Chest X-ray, PA view. Patient: 29 years old, sex F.
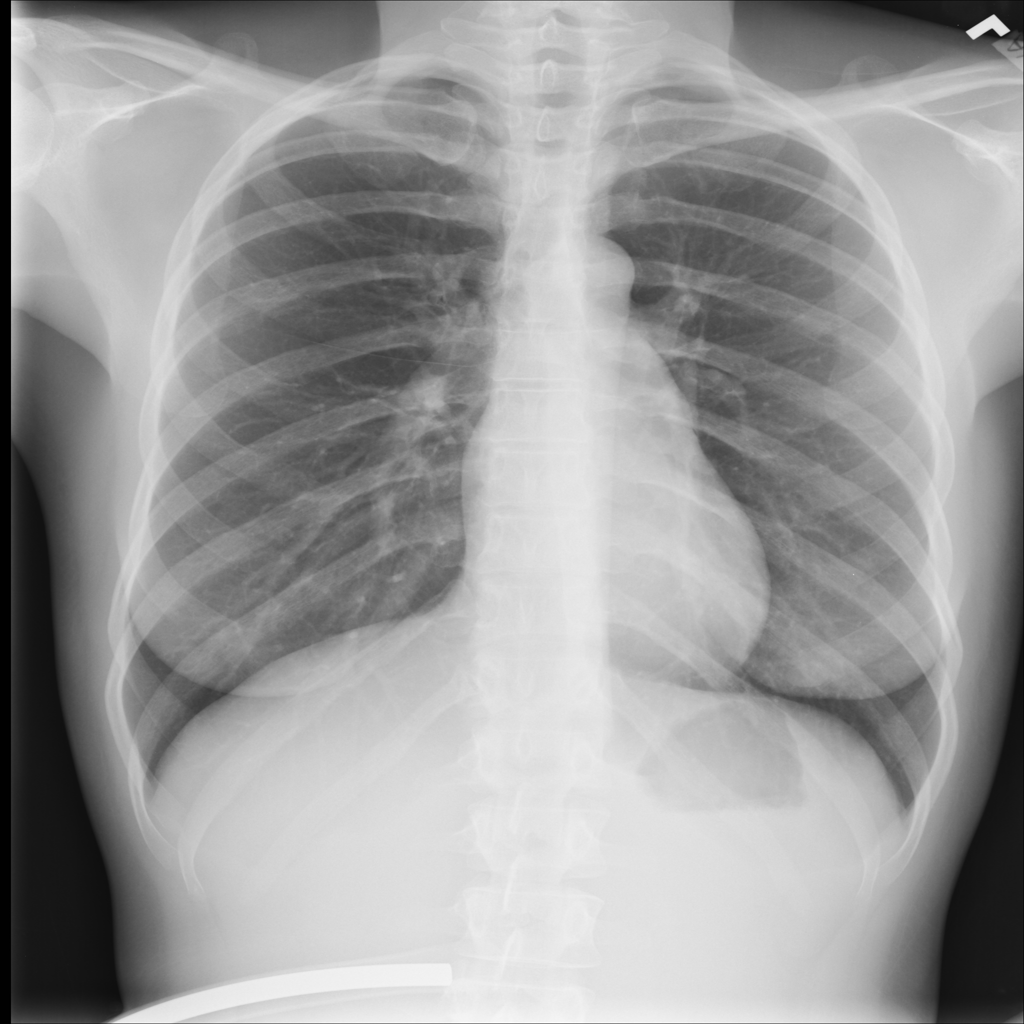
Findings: No Finding